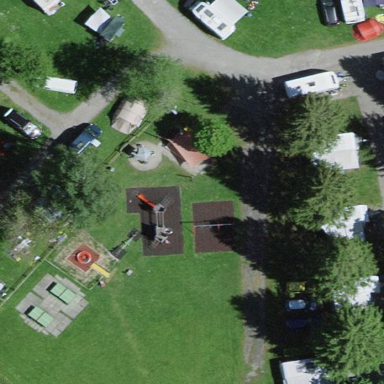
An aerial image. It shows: Playground area for leisure activities on the land.